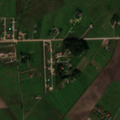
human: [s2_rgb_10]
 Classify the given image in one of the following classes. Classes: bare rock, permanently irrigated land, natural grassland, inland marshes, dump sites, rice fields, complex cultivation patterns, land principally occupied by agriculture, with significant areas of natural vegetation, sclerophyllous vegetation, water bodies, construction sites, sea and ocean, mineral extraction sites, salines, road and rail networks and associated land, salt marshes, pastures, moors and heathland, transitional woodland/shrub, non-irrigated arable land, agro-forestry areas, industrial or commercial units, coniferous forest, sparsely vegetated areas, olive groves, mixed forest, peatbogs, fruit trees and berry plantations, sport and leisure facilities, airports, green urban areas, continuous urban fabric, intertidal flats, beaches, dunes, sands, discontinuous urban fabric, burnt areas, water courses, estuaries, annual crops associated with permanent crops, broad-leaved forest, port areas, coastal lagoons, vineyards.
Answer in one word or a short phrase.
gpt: discontinuous urban fabric, non-irrigated arable land, pastures, complex cultivation patterns